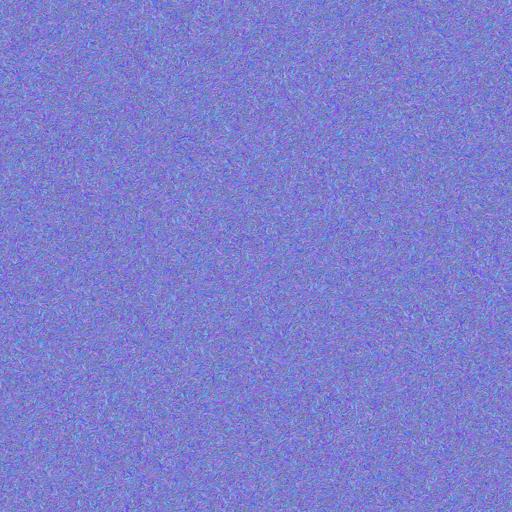
grass green ground